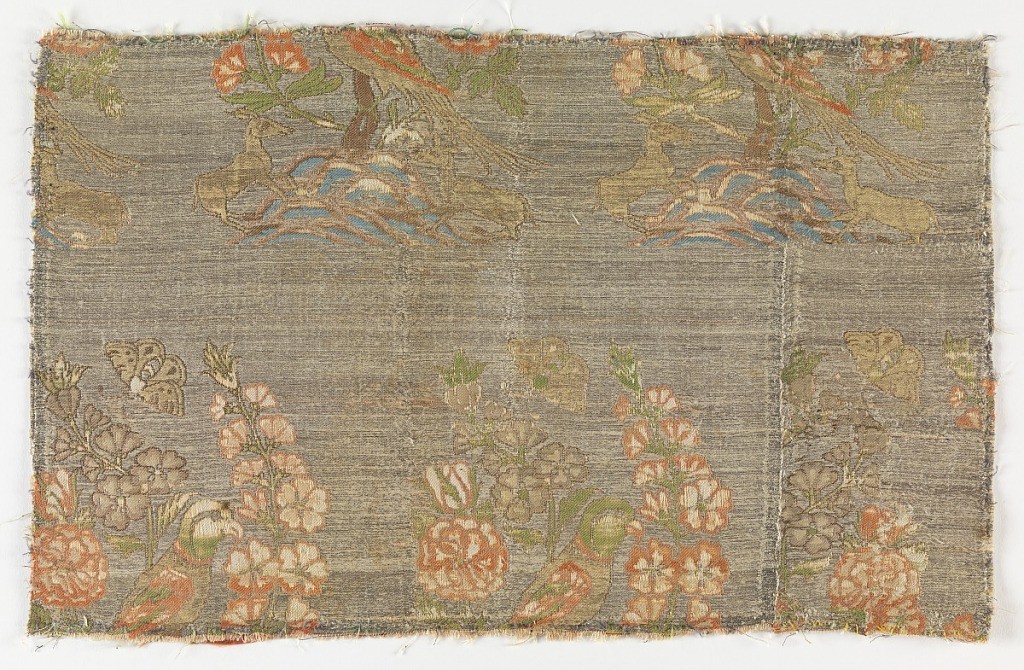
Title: Textile
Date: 18th–early 19th century
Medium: silk, Technique: plain weave with discontinuous supplementary weft patterning (brocaded)
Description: Woven silk textile fragment showing repeating pattern of deer sitting under a flowering tree with a bird and butterfly. Brown ground with discontinuous supplementary weft floats in orange, green and white.